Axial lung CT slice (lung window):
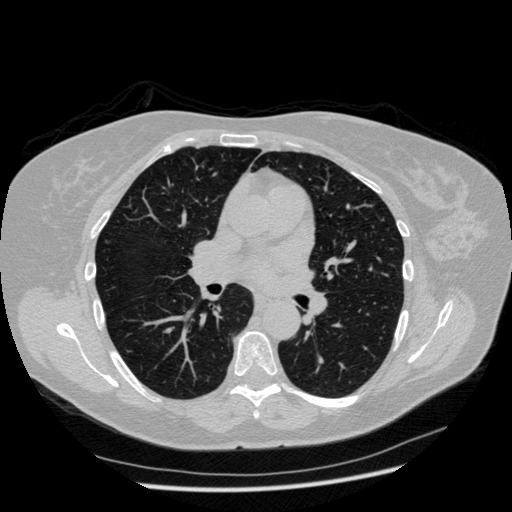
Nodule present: no